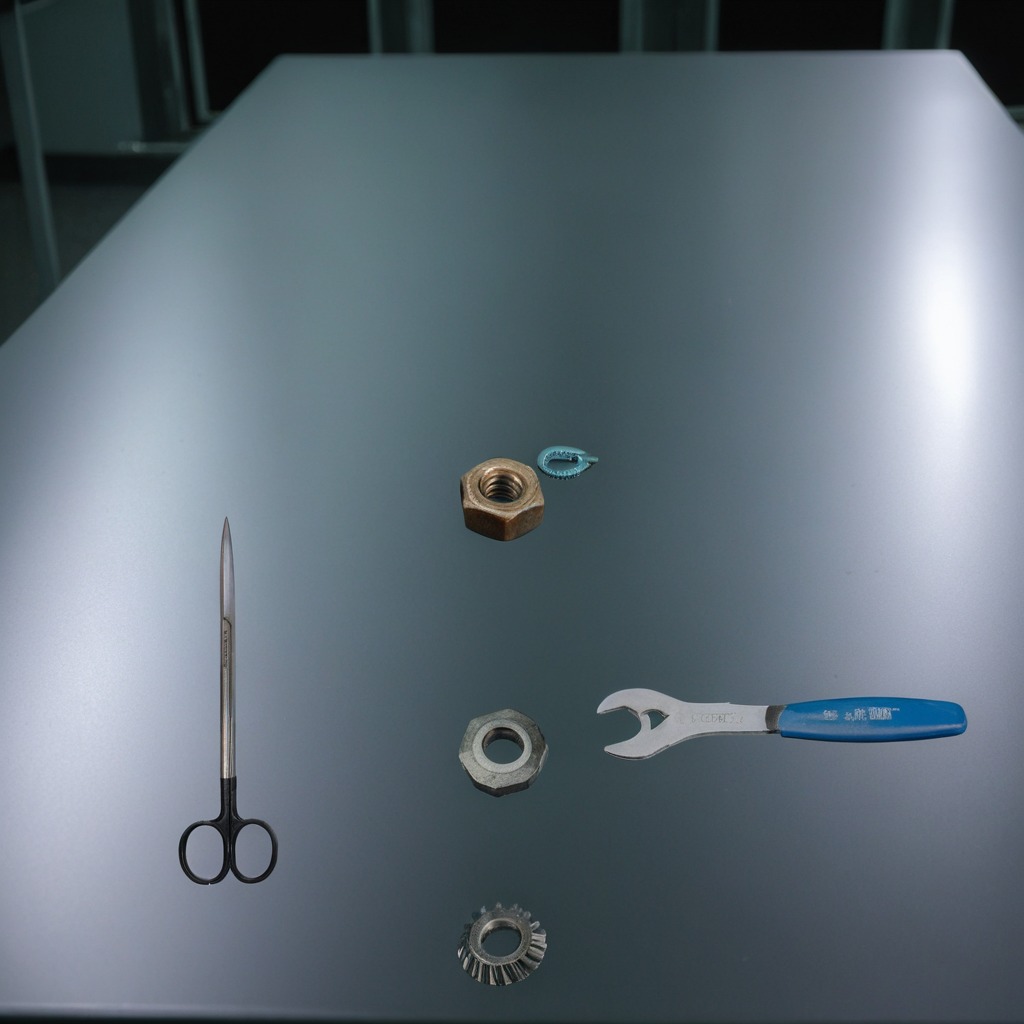
A gear with teeth, a flat metal washer, a metal nut, a pair of scissors, and a wrench are lying on the table.